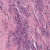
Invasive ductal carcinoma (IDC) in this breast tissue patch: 1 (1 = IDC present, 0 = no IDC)